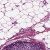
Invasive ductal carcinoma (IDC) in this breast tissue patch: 0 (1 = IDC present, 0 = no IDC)